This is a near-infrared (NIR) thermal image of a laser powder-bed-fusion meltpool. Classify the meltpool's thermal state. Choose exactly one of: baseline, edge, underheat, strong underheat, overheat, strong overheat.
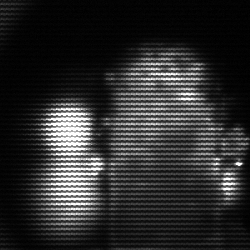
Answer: strong underheat